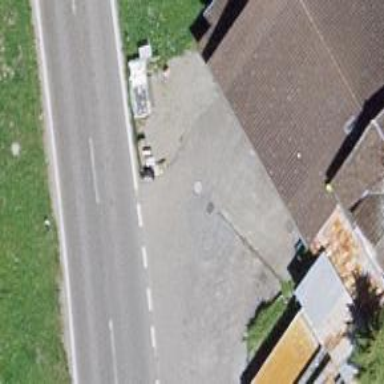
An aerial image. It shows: Bus stop with platform for public transport.